Aerial crown-view tile of a tropical tree (Barro Colorado Island, Panama), acquired 20240813:
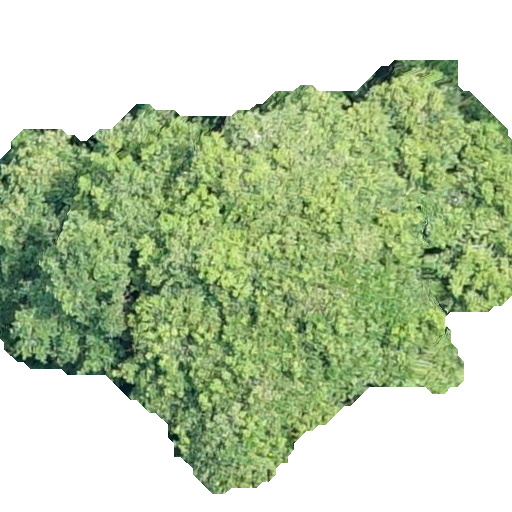
Species: Protium stevensonii
GBIF accepted scientific name: Tetragastris panamensis
Crown area: 238.606 m²